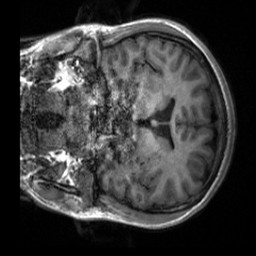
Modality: T1w
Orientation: coronal
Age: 22
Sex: female
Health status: healthy
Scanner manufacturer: siemens
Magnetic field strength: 3 T
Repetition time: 2 s
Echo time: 0.00232 s